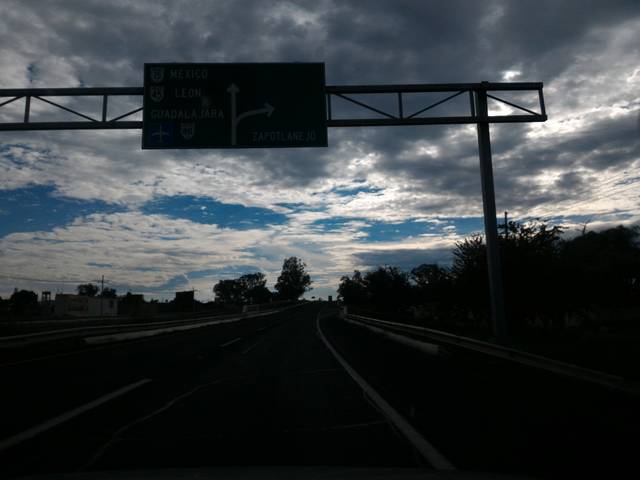
Region: Mexico
Coordinates: 20.616, -103.076